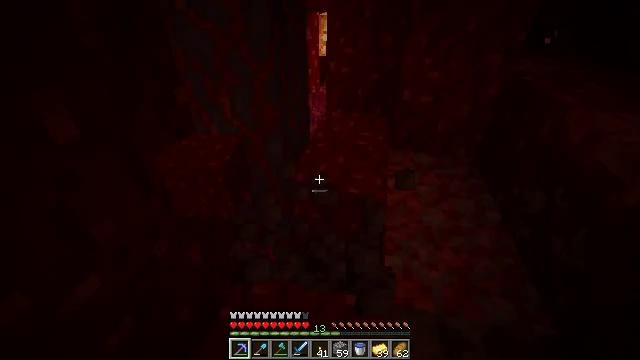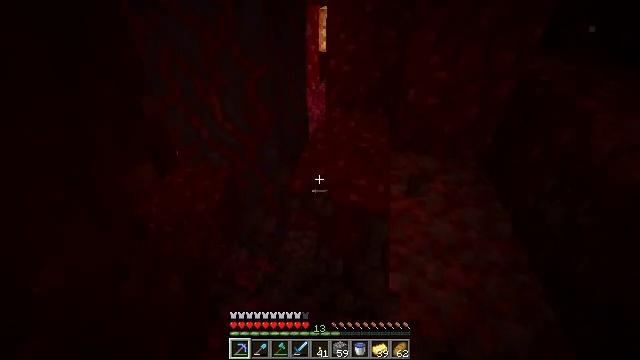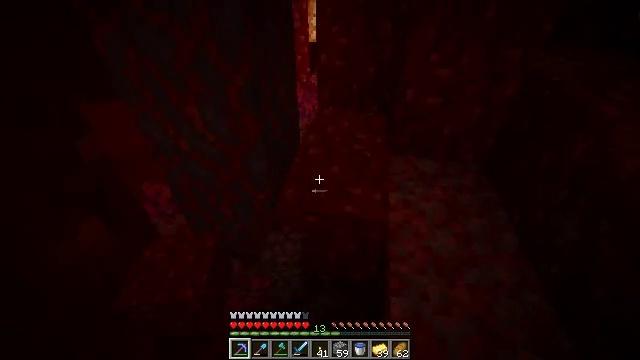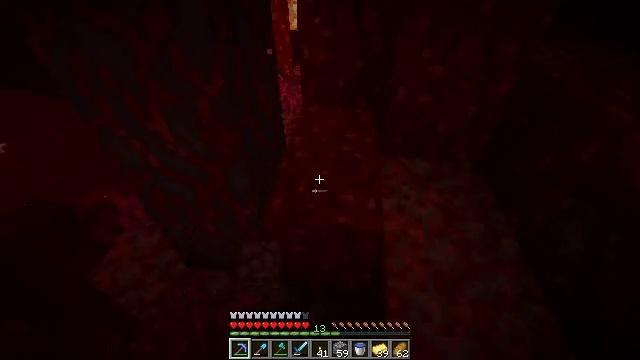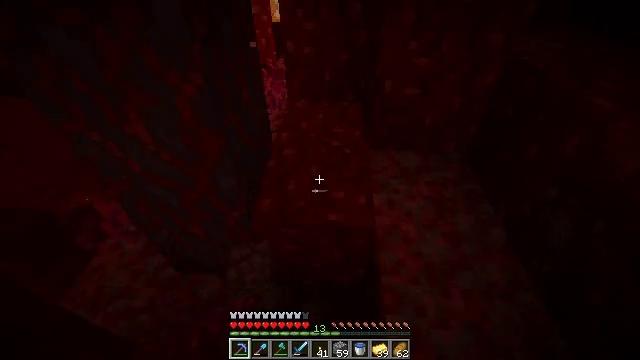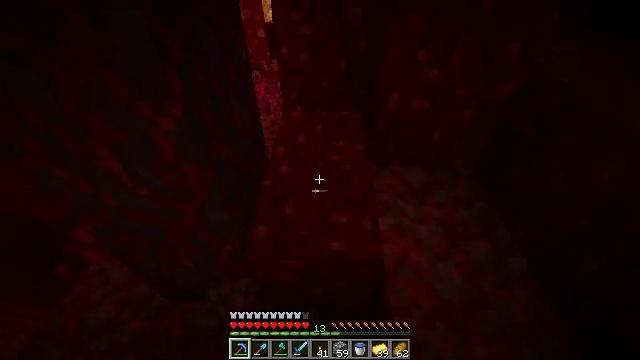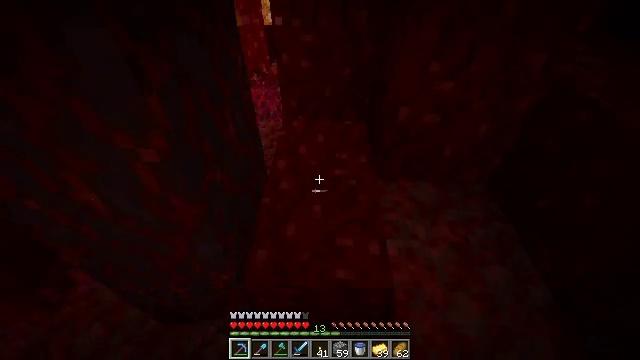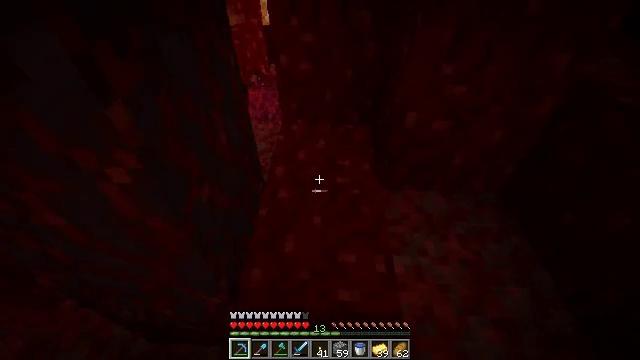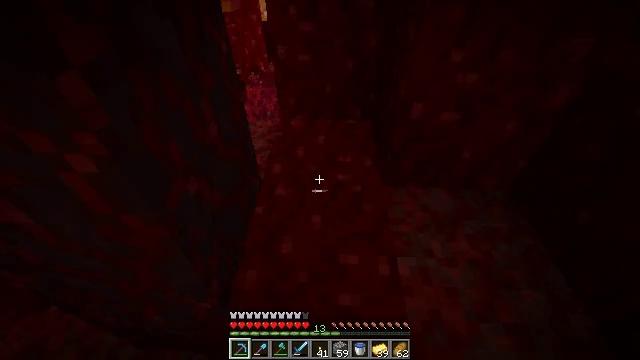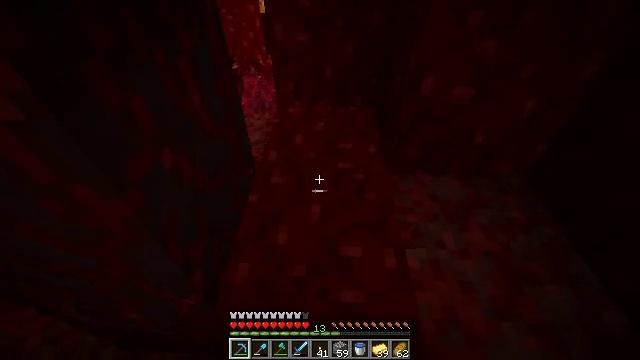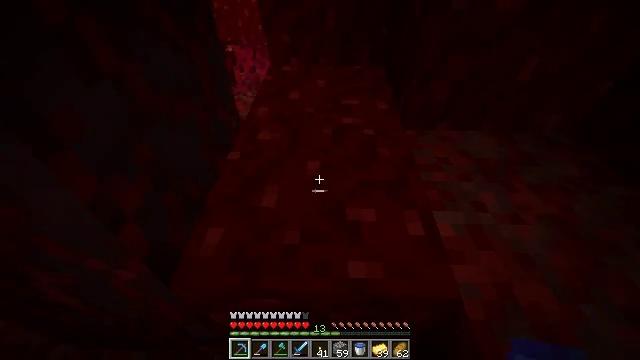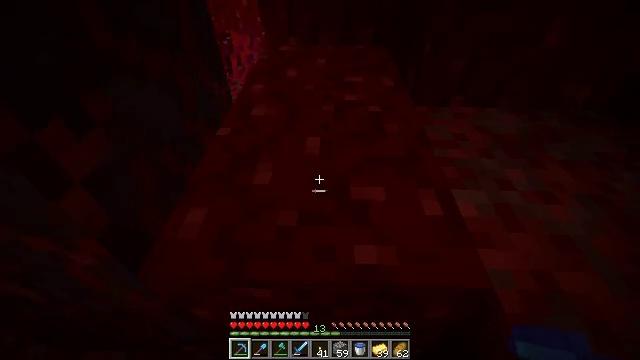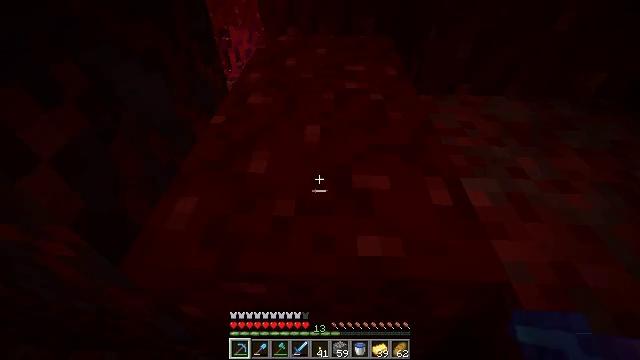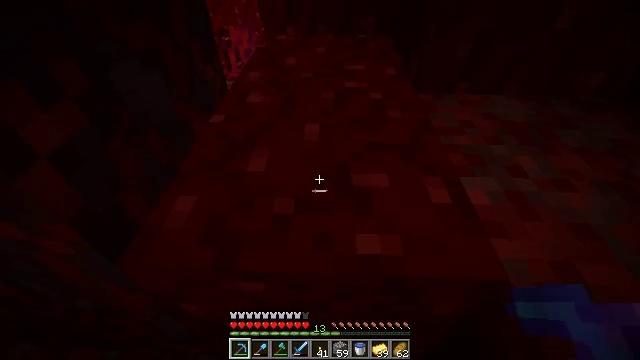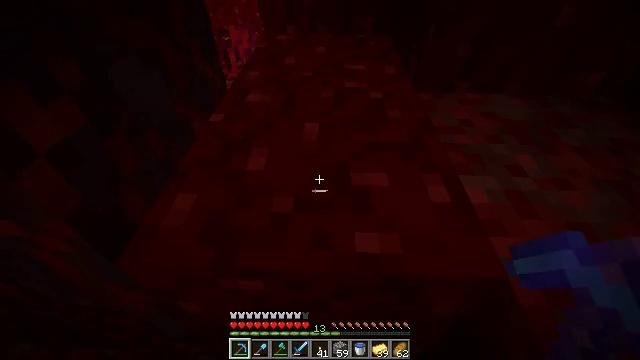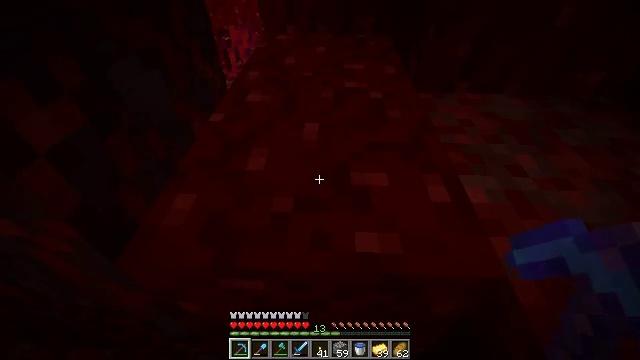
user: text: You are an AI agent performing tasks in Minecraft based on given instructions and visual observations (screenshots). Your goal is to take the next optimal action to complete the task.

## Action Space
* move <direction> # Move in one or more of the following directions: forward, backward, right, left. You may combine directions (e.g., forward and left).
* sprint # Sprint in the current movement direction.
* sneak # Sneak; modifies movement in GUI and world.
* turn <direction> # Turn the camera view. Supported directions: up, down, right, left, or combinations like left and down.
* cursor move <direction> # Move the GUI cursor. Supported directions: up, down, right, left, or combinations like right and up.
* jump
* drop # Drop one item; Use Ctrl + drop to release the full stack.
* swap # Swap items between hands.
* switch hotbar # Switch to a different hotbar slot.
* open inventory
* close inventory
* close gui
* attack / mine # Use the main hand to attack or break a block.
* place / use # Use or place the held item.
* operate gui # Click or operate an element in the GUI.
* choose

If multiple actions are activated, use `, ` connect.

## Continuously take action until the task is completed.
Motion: motion action
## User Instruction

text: Attack the nether wart block to break it.
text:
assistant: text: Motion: move forward
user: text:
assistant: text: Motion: move forward, turn right and down
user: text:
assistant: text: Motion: move forward, turn right and down
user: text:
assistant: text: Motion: move forward, turn right and down
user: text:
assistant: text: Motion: move forward, turn right
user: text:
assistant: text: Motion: move forward
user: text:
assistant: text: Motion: no_op
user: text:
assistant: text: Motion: no_op
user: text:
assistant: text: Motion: no_op
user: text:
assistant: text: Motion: no_op
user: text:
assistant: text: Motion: no_op
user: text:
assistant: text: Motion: no_op
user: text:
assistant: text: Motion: no_op
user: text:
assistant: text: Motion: no_op
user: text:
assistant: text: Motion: no_op
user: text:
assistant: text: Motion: no_op
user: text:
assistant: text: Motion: no_op
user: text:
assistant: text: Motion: turn up
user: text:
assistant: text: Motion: turn up, attack / mine
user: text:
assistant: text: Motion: turn up, attack / mine
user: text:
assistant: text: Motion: turn up, attack / mine
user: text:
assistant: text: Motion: turn up, attack / mine
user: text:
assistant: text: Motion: attack / mine
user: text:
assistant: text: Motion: attack / mine
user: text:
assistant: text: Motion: attack / mine
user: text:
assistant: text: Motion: attack / mine
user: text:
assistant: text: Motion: attack / mine
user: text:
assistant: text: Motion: attack / mine
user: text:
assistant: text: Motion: attack / mine
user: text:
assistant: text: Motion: attack / mine